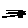
Label: zigzag